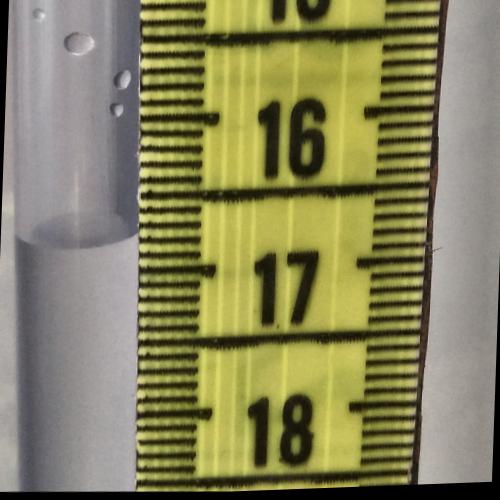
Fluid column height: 16.8 cm